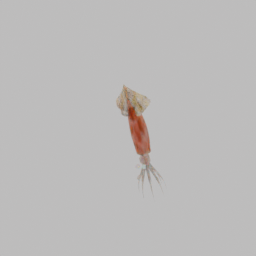
Label: animals